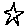
Label: star